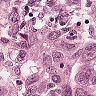
Metastatic tissue present: yes